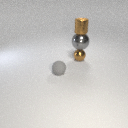
large gray metal sphere below small brown metal cylinder